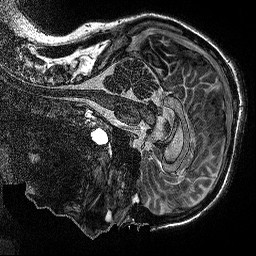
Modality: MP2RAGE
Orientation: sagittal
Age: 20
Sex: male
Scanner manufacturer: siemens
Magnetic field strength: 3 T
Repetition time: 5 s
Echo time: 0.00298 s